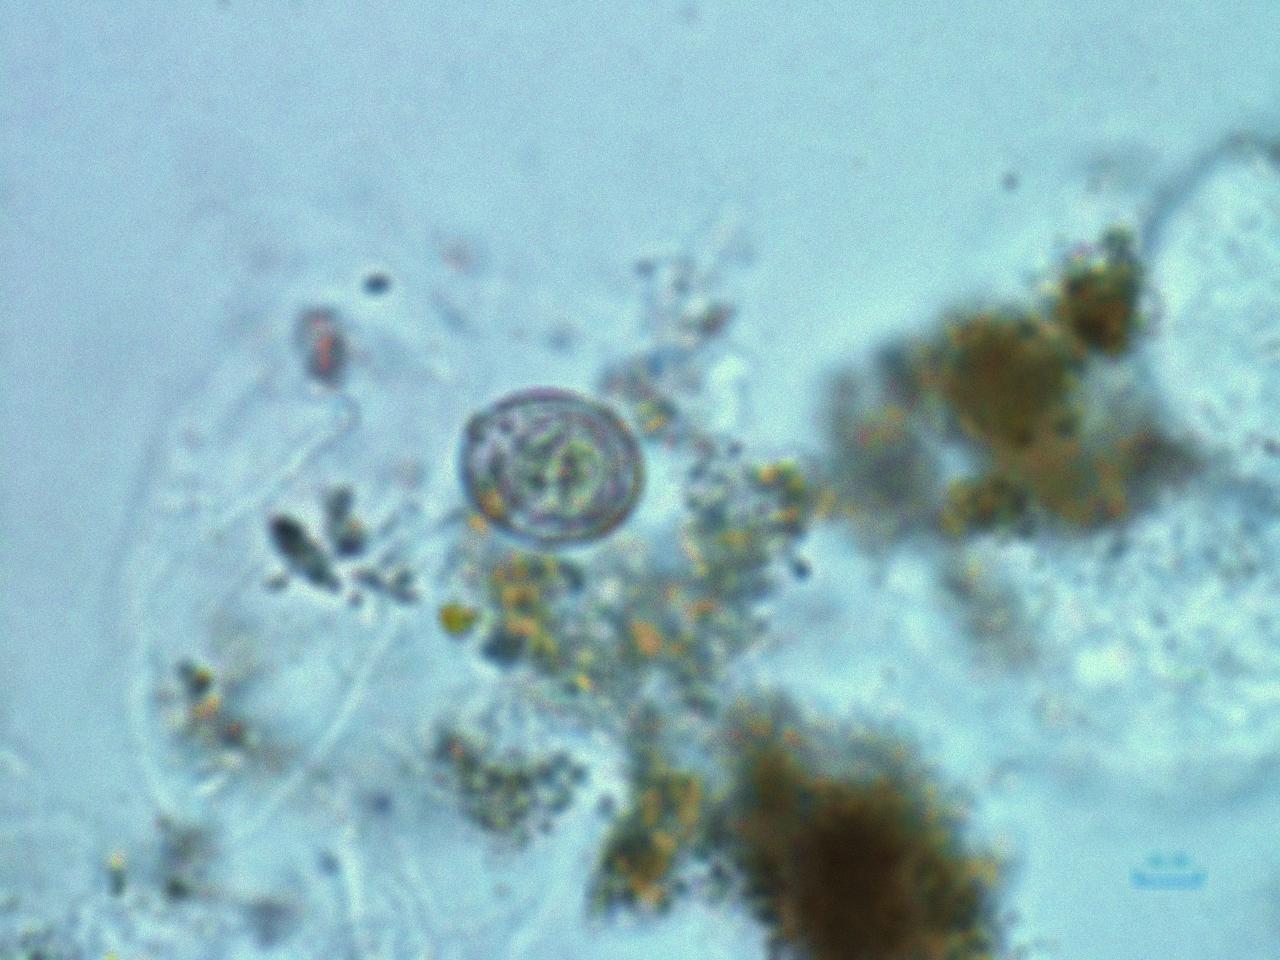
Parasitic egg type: Hymenolepis nana